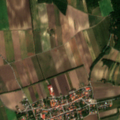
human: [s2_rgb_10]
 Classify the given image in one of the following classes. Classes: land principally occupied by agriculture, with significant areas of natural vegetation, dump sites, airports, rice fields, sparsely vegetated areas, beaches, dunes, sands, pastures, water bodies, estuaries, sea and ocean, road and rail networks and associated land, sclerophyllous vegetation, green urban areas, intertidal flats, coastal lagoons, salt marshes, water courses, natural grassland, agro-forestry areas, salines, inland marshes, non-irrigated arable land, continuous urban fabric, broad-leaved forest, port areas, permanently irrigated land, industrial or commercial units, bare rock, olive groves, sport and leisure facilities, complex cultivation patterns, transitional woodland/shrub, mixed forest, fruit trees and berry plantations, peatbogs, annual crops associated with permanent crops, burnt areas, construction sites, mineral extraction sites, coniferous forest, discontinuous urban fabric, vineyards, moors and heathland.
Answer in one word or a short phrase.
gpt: discontinuous urban fabric, non-irrigated arable land, land principally occupied by agriculture, with significant areas of natural vegetation, broad-leaved forest